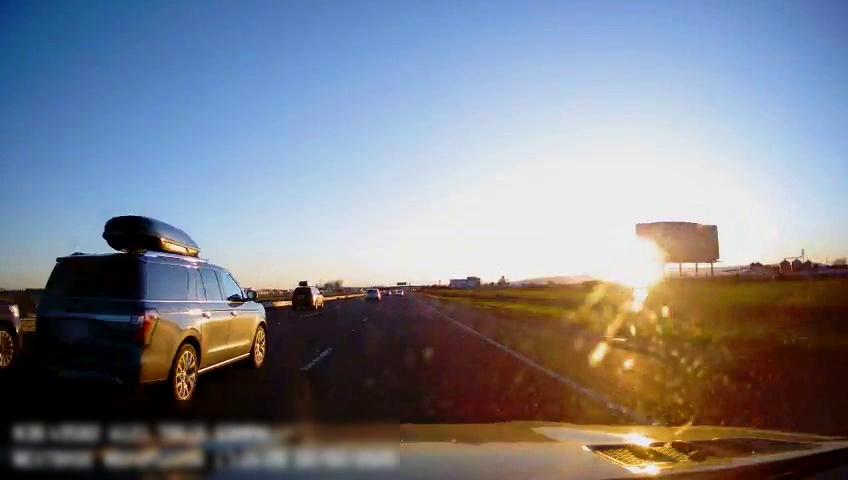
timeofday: Day
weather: Sunny
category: Drivable Space
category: Vehicles | SUV
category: Vehicles | SUV
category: Vehicles | SUV
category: Vehicles | SUV
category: Lanes | Alternate Lane
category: Lanes | Current Lane
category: Lanes | Alternate Lane
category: Traffic | Signs
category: Traffic | Signs
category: Traffic | Signs